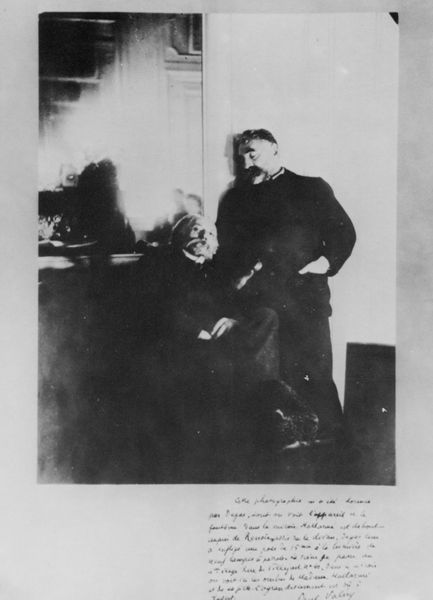
Titel: Renoir und Mallarmé
Künstler: Antoine Degas
Institution: Sammlung Valéry, Sammlung Doucet
Schlagwörter: dunkel, hand, mann, schatten, weiß, sitzen, frau, grau, hell, hintergrund, köpfe, licht, männer, nase, profil, raum, reden, schwarz, stuhl, tisch, tür, unterhalten, zimmer, blick, herren, hochformat, alt, anzug, anzüge, bart, bärte, hose, jacke, jung, schnurrbart, wand, augen, blicke, stehen, vollbart, bildnis, hände, portrait, porträt, spiegel, spiegelung, figur, haare, sitzend, stehend, innen, kind, personen, frontal, beine, bein, schrift, papier, ruhe, schrank, schreibtisch, ecke, schlafen, schlafend, lehne, man, zwei, alter mann, spiegelbild, hosen, russland, lehnen, chair, hands, hat, men, people, white, window, schnäuzer, black, collar, face, hair, interior, manet, nasen, old, painting, room, seated, sit, sitting, wall, wohnung, mirror, picture, print, reflection, two, knöpfe, dreiviertelprofil, schnauzbart, schnauzer, foto, fotografie, photographie, greis, buch, strahlen, porträts, kontur, augen zu, schwarz-weiss, künstler, seite, text, zeitschrift, beschriftung, bismarck, tasche, photo, junger mann, portät, sky, priester, zugeknöpft, crossed, eyes, stand, suit, kutten, zeilen, paper, taschen, black and white, fotographie, shadow, coat, illustration, monochrome, beard, old man, fotogarfie, preußen, desk, glass, jacket, writing, handschrift, lean, leaning, fot, dead, rope, vollbärte, dokument, door, suits, historical, inscription, ground, artist, pocket, legs, book, old men, freunde, dunkeö, asleep, sleeping, tagebuch, minimal, smoking, schnauzbärte, als, script, anlehnend, contrast, clothing, page, standing, weiße wand, casual, description, photograph, photography, reclining, einstein, mustache, moustache, words, dösend, übereinander geschlagen, überlichtet, schwarz weß, donkey, thoughtful, beards, two men, album, journal, 19th century, documentary, scrapbook, photo album, abwartend, abschätzend, friendship, 20th century, handwriting, blur, word, diary, seated figure, note, vintage, double portrait, book page, stalin, beart, mustard, annotated, philosophers, mustaches, photograpy, standing figure, mallarmé, polaroid, mhand, barber, social status, physik, little print, wirintg, oppenheim, valery, writings, scientists, old school, swagger, momento mori, mori, black dresses, comunists, olf